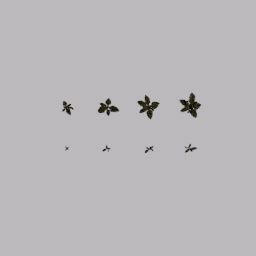
Label: nature